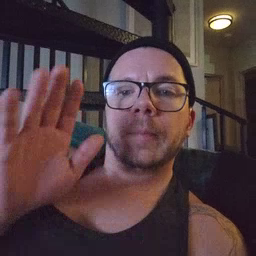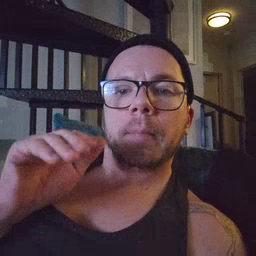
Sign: bye